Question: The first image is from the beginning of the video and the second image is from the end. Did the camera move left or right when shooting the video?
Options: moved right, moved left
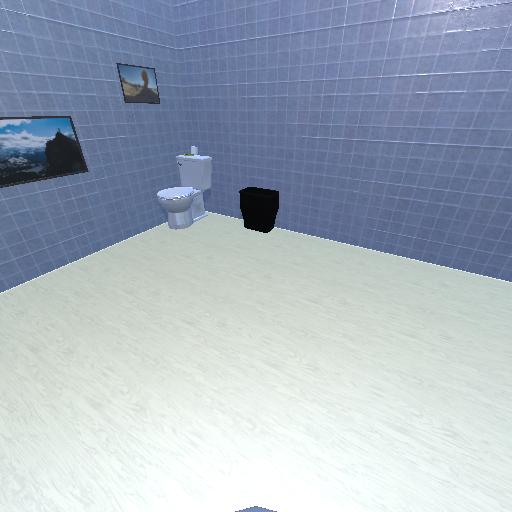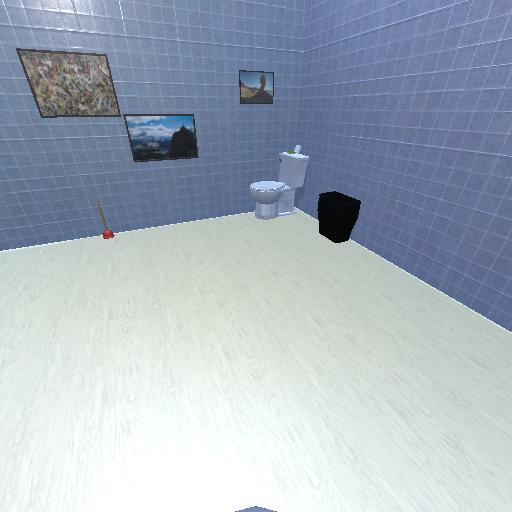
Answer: moved right